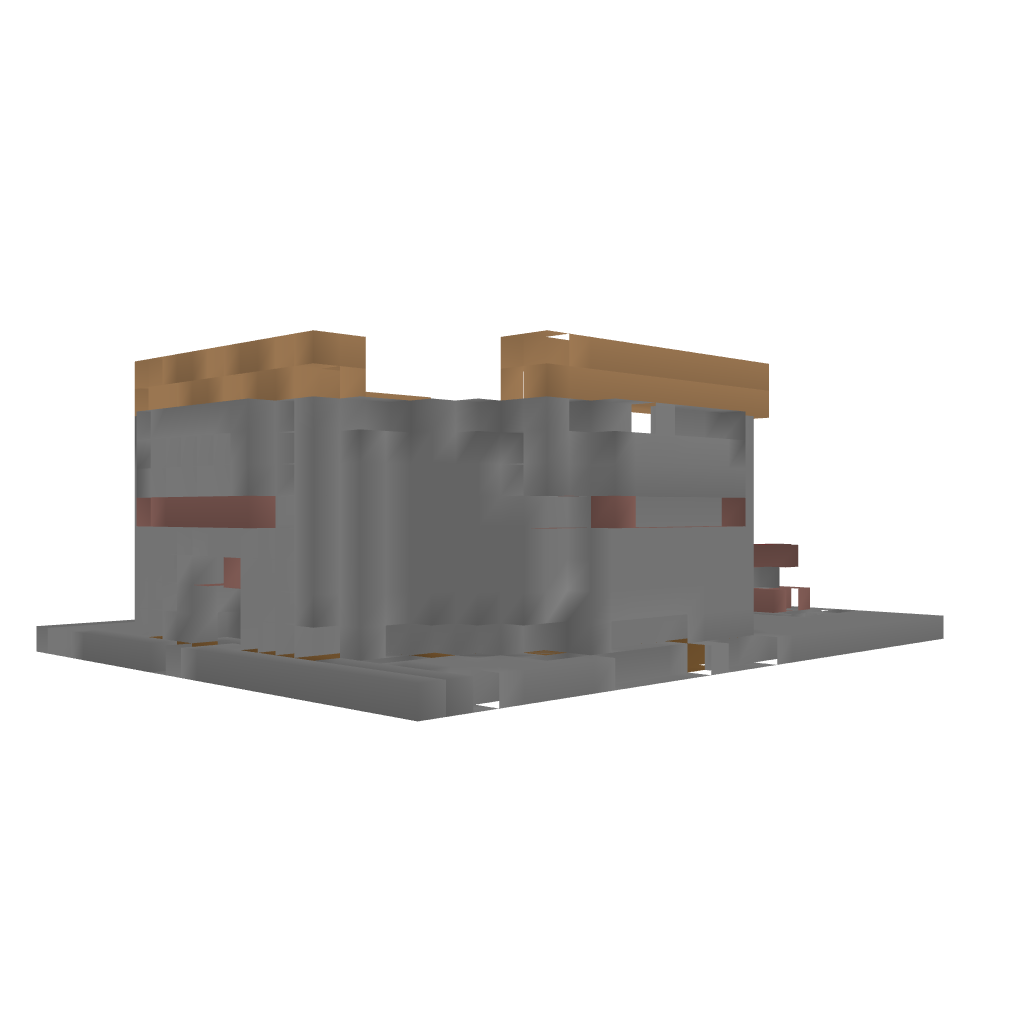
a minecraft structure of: A Medium Amphitheatre bad low quality